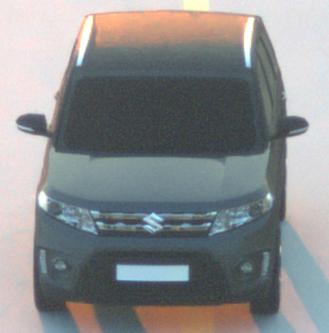
Make: Suzuki
Model: Vitara 1.6
Detailed model: Vitara (LY)
Model produced from: 2015/04
Model produced until: 2018/08
Doors: 5
Color: gray
Road condition: dry road
Daytime: sunrise or sunset
Contrast: medium contrast